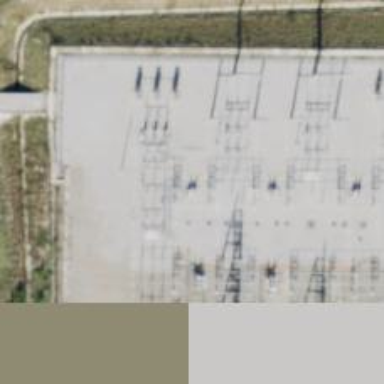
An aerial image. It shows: Switch used for power control.